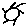
Label: sun